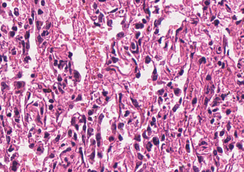
Tumor epithelial tissue: no
Tumor-associated stroma tissue: no
Normal tissue: yes